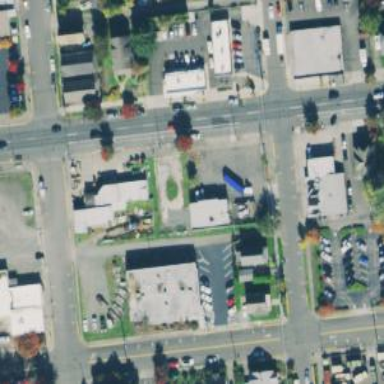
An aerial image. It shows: Convenience shop.